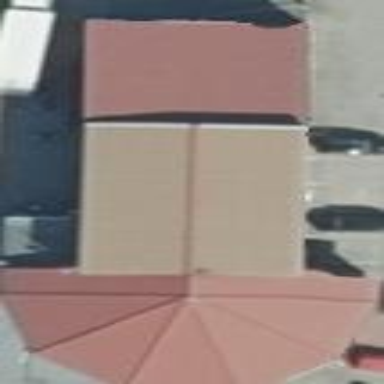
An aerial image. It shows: Building that houses car shop.